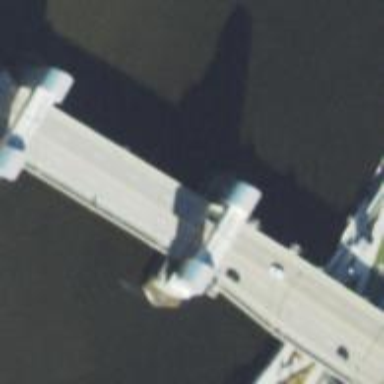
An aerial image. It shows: Tertiary road on asphalt bridge. The bridge is lift bridge.